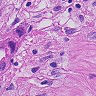
Metastatic tissue present: yes